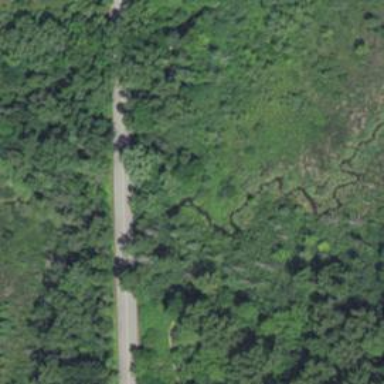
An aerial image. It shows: Natural surface path on bridge.